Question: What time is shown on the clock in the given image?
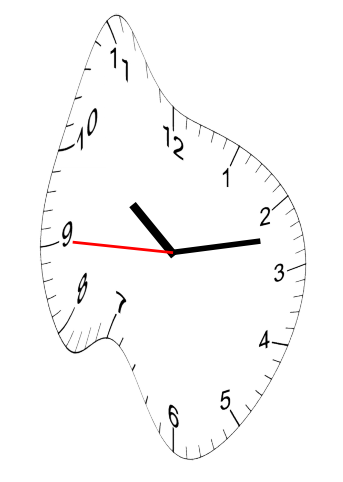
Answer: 10:12:45